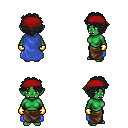
a pixel art fantasy rpg character, female body template, orc, green skin, blue cape, robe skirt, raven curly afro hairstyle, red bandana, gold gloves, four views (front, back, left, right), 2x2 character sprite sheet, small pixel art, hard edges, no anti-aliasing